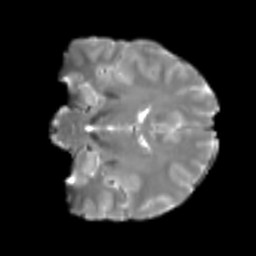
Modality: T2w
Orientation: coronal
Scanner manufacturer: siemens
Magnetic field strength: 3 T
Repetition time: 4 s
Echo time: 0.0594 s